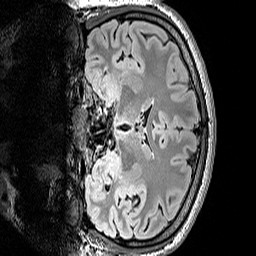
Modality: FLAIR
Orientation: coronal
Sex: male
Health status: ill
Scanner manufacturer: siemens
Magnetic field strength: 3 T
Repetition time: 5 s
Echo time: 0.388 s